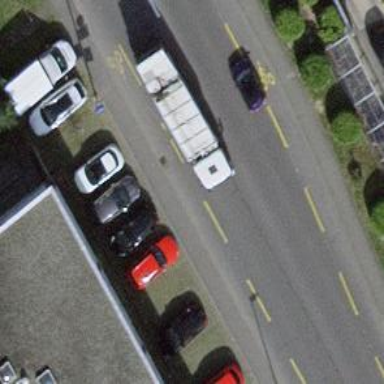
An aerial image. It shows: Asphalt sidewalk leading to platform for public transport.